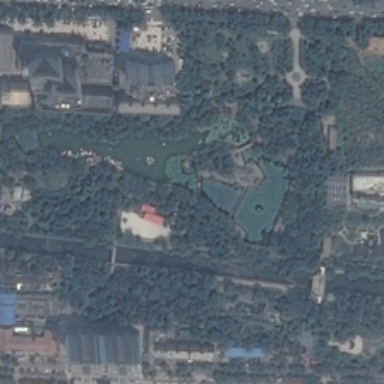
The park with dense trees and a pond is next to a road .